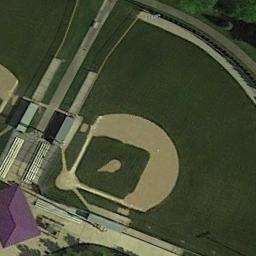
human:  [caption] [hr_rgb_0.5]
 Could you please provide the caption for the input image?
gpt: The picture shows three baseball fields and a row of black houses .

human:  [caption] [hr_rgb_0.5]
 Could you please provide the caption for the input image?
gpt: There is a baseball diamond in the grass next to the houses .

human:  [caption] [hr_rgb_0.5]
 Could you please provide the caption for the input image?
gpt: A purple building is next to the baseball diamond .

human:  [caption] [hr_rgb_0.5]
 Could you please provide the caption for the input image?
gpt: A baseball diamond next to a purple pavilion .

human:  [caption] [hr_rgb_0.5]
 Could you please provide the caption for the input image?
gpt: A baseball diamond is on the open place by the road .